Question: I have noticed that asterisks ('*') and dashes ('-') both generate bullets in Markdown. Is there a preferred symbol to use or does it really not matter?
With Bullets:

<URL>
With Dashes:
<URL>
<URL>
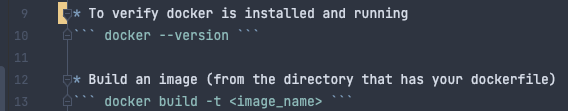
Answer: There is no real difference. Your Markdown may become more readable if you chose one of these for each level, e.g.
'''
- first level
* second level
- first level again
'''
But other than that, it's just a matter of preference.